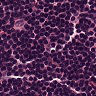
Metastatic tissue present: no